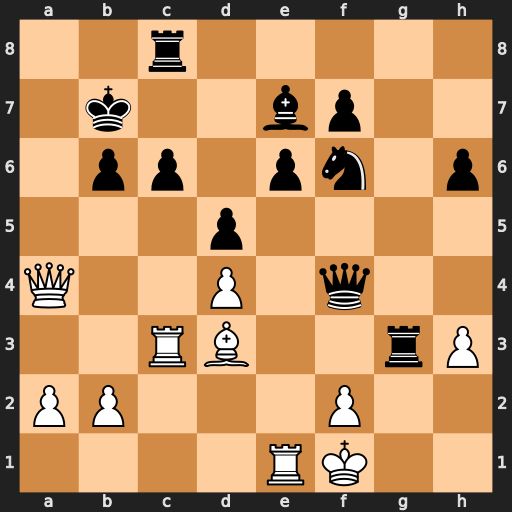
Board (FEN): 2r5/1k2bp2/1pp1pn1p/3p4/Q2P1q2/2RB2rP/PP3P2/4RK2
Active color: w
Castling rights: -
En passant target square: -
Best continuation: Qa6+ Kc7 Rxc6+ Kxc6 Qxc8+